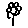
Label: flower